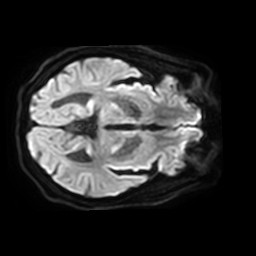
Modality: TRACE
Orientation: axial
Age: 66
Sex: male
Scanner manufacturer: philips
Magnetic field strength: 3 T
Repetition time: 3.946 s
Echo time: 0.06104 s